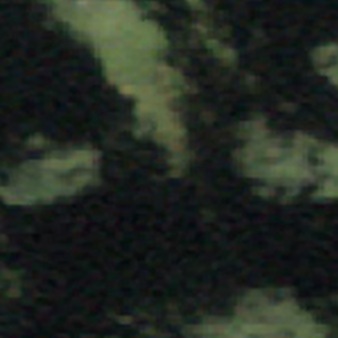
Label: other